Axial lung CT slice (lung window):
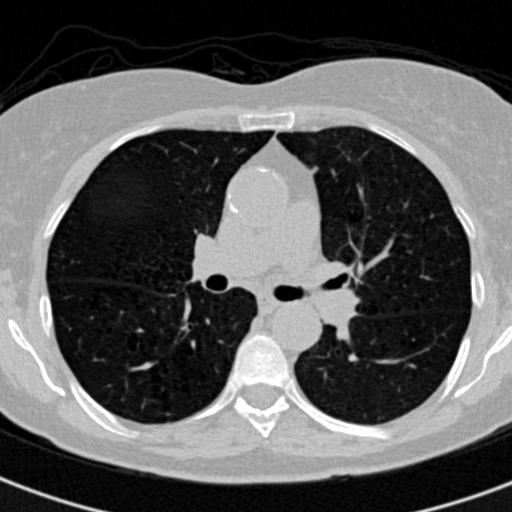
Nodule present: no